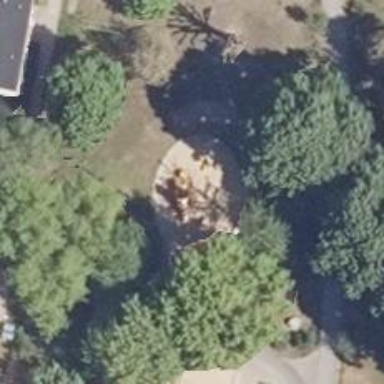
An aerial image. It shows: Playground area for leisure land.